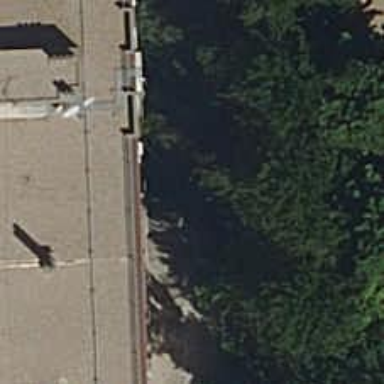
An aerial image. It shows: Retaining wall.